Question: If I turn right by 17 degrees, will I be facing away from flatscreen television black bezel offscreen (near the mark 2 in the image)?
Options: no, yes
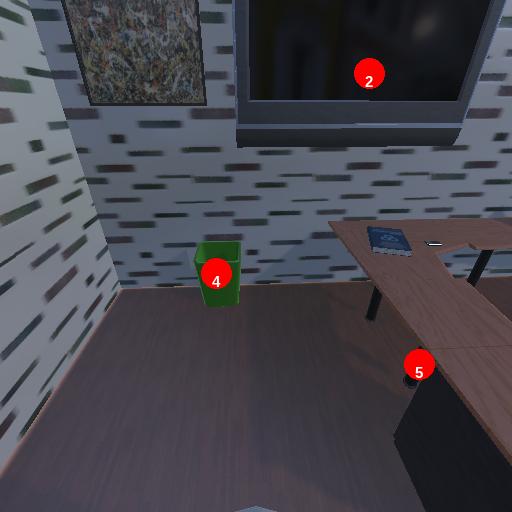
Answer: no